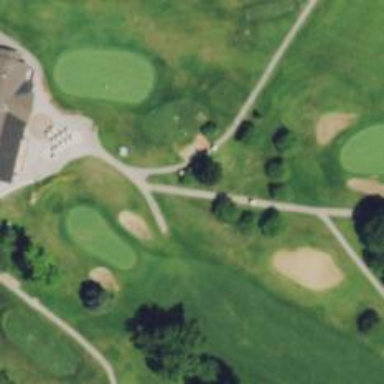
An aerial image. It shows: Path for both road and golf.